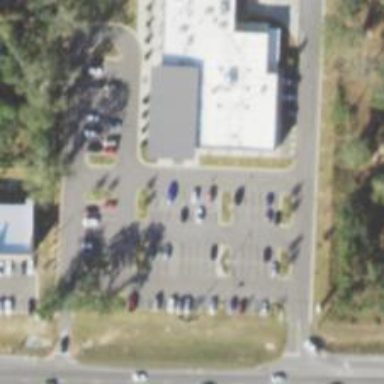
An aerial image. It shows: Parking space is available.